Question: From a table like this:

I need result something like this
'''
Result:
color: red,blue
size:34
'''
Query:
'''
Declare @Attributes TABLE
(
Varient Varchar(20),
AllAttributes VARCHAR(MAX),
GUID Varchar(50)
)
INSERT INTO @Attributes
select PV.Varient_Name,PVV.Varient_Value,PA.GUID
FROM tblproductattribute PA
INNER JOIN Product_Varients PV ON PV.Id = PA.AttributeID
INNER JOIN Product_Varient_Value PVV ON PVV.Id = PA.AttributeValue
WHERE PA.GUID='2C2E23A5-AF08-4DC0-98A7-035EE6E7A06D' --and PA.AttributeID = 1
Select * from @Attributes
'''
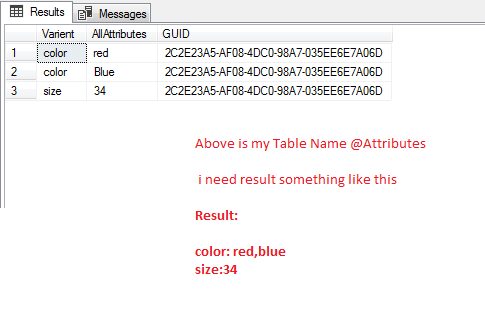
Answer: This can be done using STUFF and FOR XML. It would be a lot more helpful if in the future you post ddl and sample data. I did that for you this time so you can see how it should be done in the future.
And there is no letter "e" in variant. I would suggest changing that in the table or you will forever spell it incorrectly.
'''
declare @Something table
(
Variant varchar(10)
, AllAttributes varchar(10)
, GUID uniqueidentifier
)
declare @MyGuid uniqueidentifier = newid()
insert @Something values
('color', 'red', @MyGuid)
, ('color', 'Blue', @MyGuid)
, ('size', '34', @MyGuid)
select Variant
, STUFF((select ',' + s2.AllAttributes
from @Something s2
where s2.GUID = s.GUID
and s2.Variant = s.Variant
for XML PATH('')), 1,1 , '') as Details
from @Something s
group by s.Variant
, s.GUID
'''